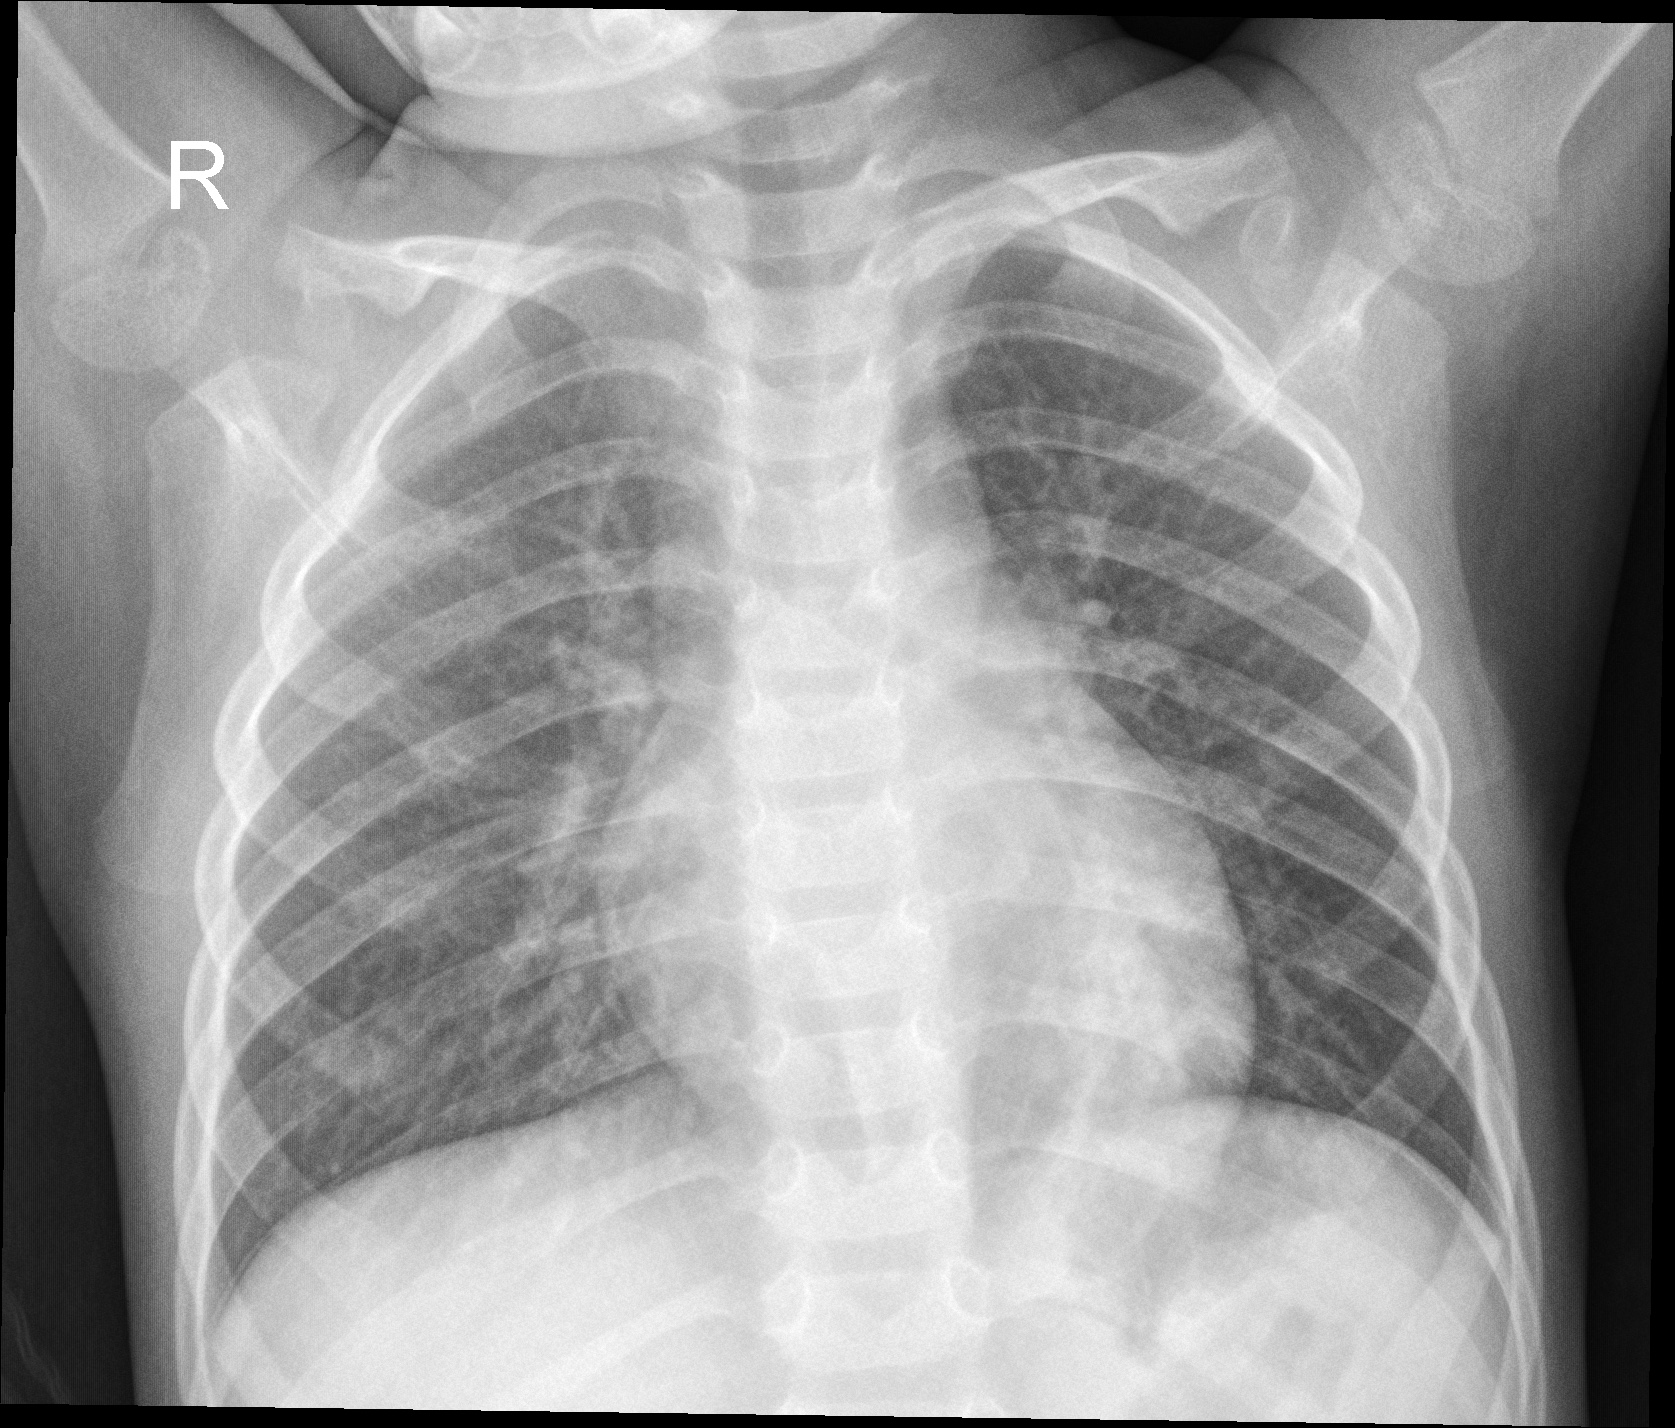
Diagnosis: NORMAL